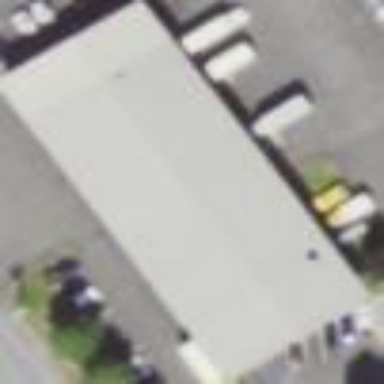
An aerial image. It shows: Building with car rental service.